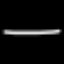
Label: line